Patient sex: M
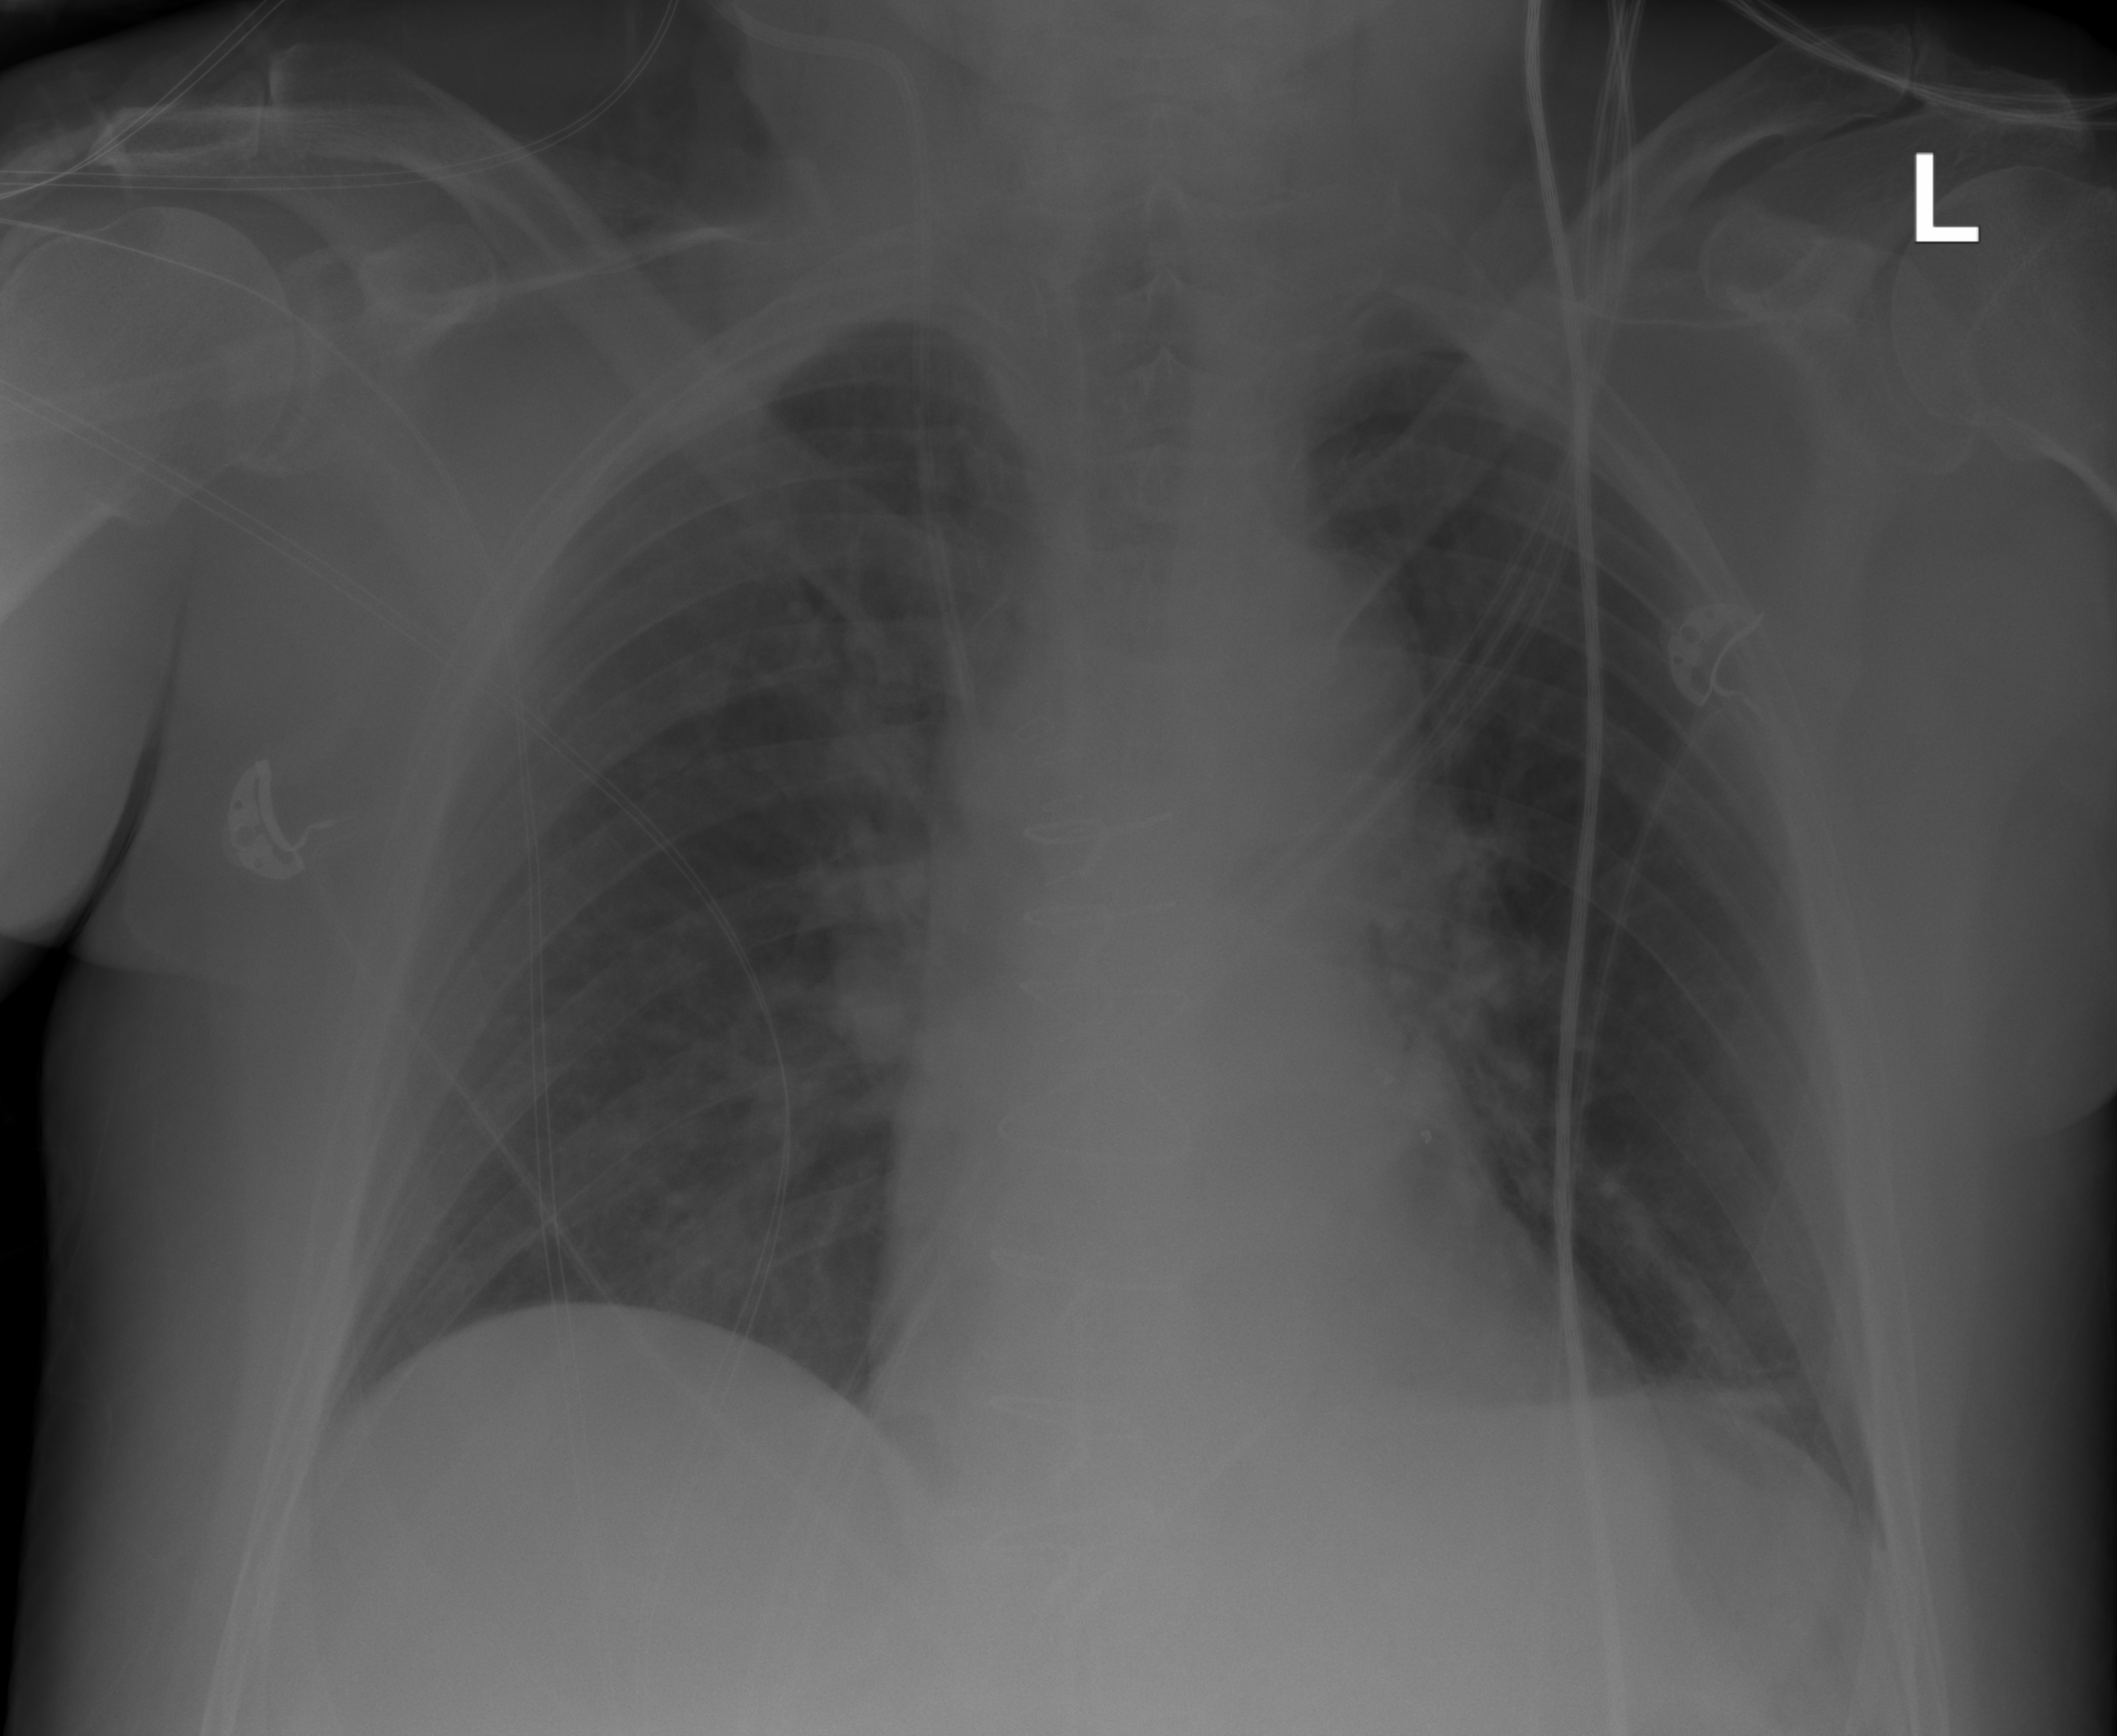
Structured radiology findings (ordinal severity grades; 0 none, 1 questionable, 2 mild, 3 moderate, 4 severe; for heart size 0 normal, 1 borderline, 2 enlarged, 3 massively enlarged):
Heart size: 0
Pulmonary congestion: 2
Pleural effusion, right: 0
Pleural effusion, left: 0
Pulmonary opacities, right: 0
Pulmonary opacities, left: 0
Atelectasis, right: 0
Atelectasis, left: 2